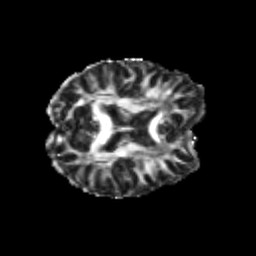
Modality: FA
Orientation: axial
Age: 24
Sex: male
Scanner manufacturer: siemens
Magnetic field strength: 3 T
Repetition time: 3.5 s
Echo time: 0.104 s